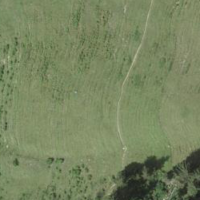
EUNIS habitat code: 24
Species observed at this site:
Gymnadenia conopsea